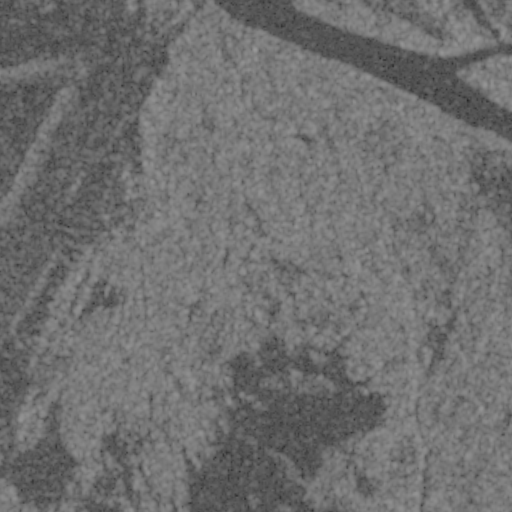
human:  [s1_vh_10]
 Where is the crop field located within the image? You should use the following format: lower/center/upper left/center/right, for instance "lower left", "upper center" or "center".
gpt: The crop field is located in the left of the image.
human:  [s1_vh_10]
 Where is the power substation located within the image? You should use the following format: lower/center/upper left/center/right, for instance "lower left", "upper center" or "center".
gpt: The power substation is located in the upper left of the image.
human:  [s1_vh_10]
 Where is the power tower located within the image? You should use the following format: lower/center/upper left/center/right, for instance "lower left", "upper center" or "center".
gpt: The power tower is located in the upper left of the image.
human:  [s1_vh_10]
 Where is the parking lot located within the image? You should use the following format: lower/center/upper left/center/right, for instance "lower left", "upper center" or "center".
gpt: There is no parking lot in the image.

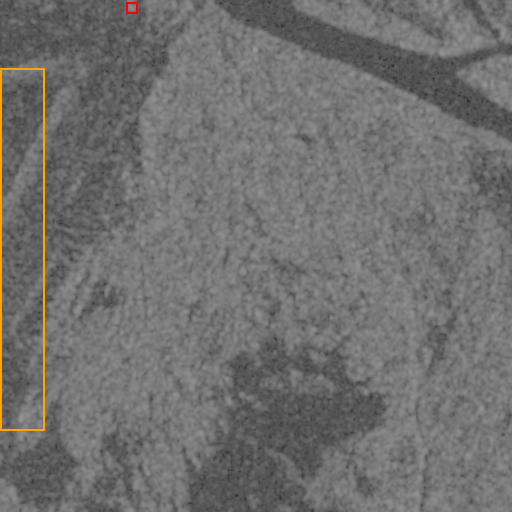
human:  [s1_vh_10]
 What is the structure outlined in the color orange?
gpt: The structure outlined in orange is a crop field.
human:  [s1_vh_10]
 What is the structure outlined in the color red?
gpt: The structure outlined in red is a power substation.
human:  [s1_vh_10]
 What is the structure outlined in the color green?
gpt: There is no green outline.